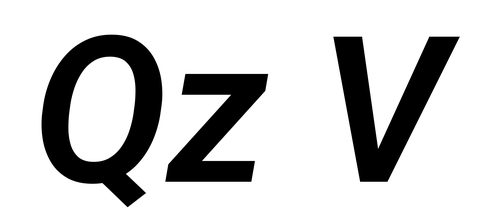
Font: Roboto-Italic_SemiBold_Italic